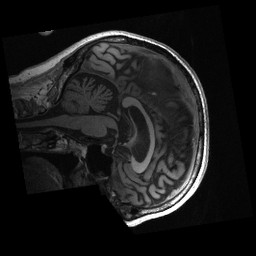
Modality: T1w
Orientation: sagittal
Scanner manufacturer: siemens
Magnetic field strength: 3 T
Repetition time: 2.3 s
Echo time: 0.00285 s